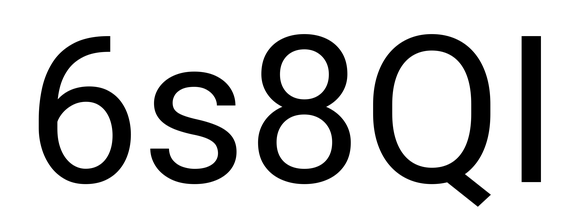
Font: Roboto_Regular